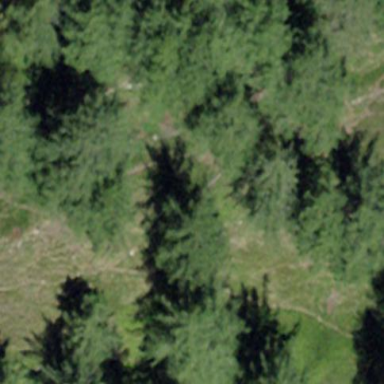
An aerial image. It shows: Forest area.